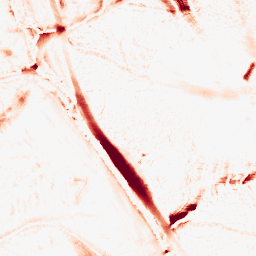
Category: morphological
Decomposition family: morphological_ellipse
Decomposition parameters: operation: opening
width: 20
height: 30
Upsampling method: regularized
Upsampling parameters: scale: 4
lambda_reg: 0.01
Upsampling scale: 4